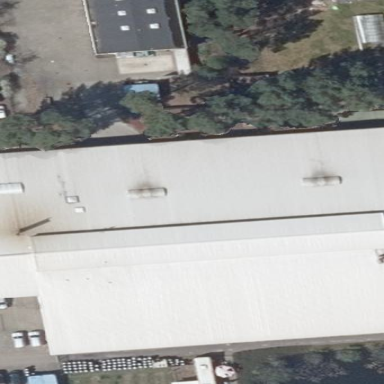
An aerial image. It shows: Part of building.